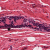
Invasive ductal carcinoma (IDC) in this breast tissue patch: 0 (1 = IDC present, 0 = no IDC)